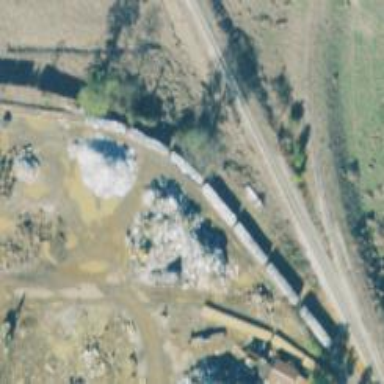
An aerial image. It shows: Railway spur service.